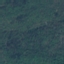
Land use / land cover class: Forest